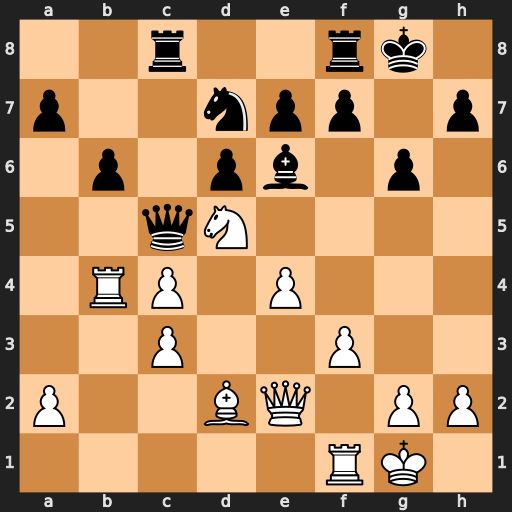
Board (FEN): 2r2rk1/p2npp1p/1p1pb1p1/2qN4/1RP1P3/2P2P2/P2BQ1PP/5RK1
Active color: w
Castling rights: -
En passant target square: -
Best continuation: Be3 Bxd5 Bxc5